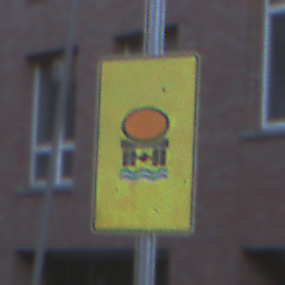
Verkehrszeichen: FahrzeugeMitWassergefaehrdenderLadungOhnePfeilsymbol
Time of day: SunriseSunset
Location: Outdoor (Urban)
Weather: Clear
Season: NotSpecified
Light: Natural